Question: I have the this project:

In the index I check the url with this code:
'''
if( isset( $_GET['url'] ) ) {
if( file_exists( 'classes/layout/'.$_GET['url'].'.php' ) ) {
require_once 'classes/layout/'.$_GET['url'].'.php';
}
}
'''
And in my .htacces this:
'''
RewriteEngine on
RewriteCond %{REQUEST_FILENAME} -f [OR]
RewriteCond %{REQUEST_FILENAME} -d
RewriteRule .* - [L]
RewriteRule ^(.*?)$ index.php?url=$1&%{QUERY_STRING} [L]
'''
This works great. When is go to example: 127.0.0.1/test/pages/edit the index includes edit.php but in the index i use a css file named: test.css wich make the whole html background red.
If i go to 127.0.0.1/test/ i see the whole background red. But when i go to 127.0.0.1/test/pages/edit it is white. I checked the urls of the css file and i get this:
127.0.0.1/test/ = 127.0.0.1/test/cache/css/test.css
127.0.0.1/test/pages/edit = 127.0.0.1/test/pages/cache/css/test.css
Does someone know how to fix this?
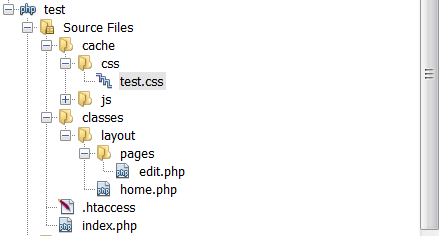
Answer: You need to either make the css links absolute (starts with a '/test/') or add a base for all your relative links by adding this to your page header:
'''
<base href="/test/">
'''
(the base URI may need to be adjusted, but it looks like you want it to be '/test/')
The reason this is happening is because the browser will guess what the URI-base is depending on the URL that's loaded. When you put 'http://127.0.0.1/test/' in the browser, the browser assumes the URI base is '/test/' and all relative links will have that appended to the front. But when you put 'http://127.0.0.1/test/pages/edit' in your browser, it assumes the base is '/test/pages/' and thus your relative links get the wrong base appended to the front.